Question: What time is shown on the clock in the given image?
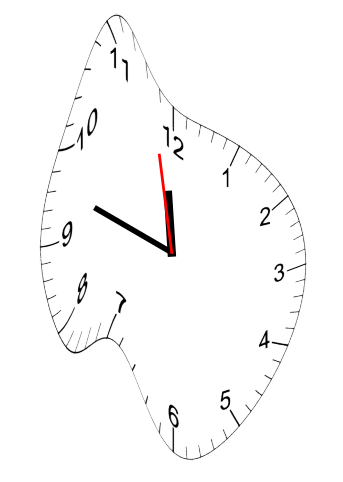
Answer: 11:47:58